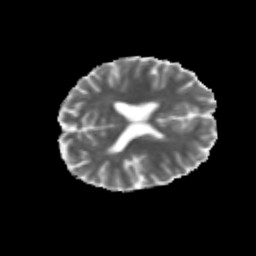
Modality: MD
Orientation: axial
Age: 22
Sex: male
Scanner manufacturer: siemens
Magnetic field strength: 3 T
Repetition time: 3.5 s
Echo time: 0.125 s